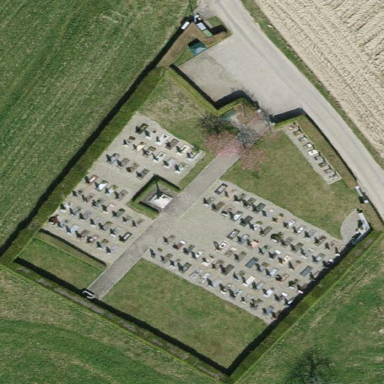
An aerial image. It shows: Cemetery.